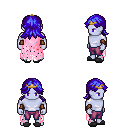
a pixel art fantasy rpg character, male body template, dark elf, purple skin, pink tattered cape, magenta pants, blue loose hair, gold tiara, cloth bracers, gray slippers, four views (front, back, left, right), 2x2 character sprite sheet, small pixel art, hard edges, no anti-aliasing